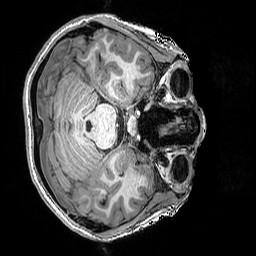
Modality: T1w
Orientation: axial
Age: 19
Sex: female